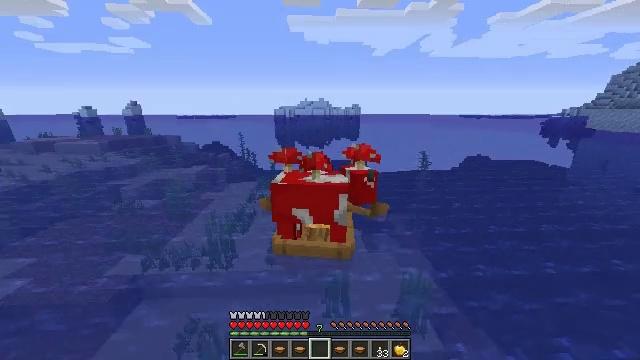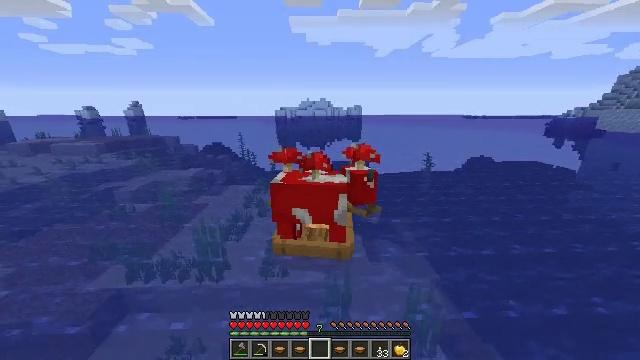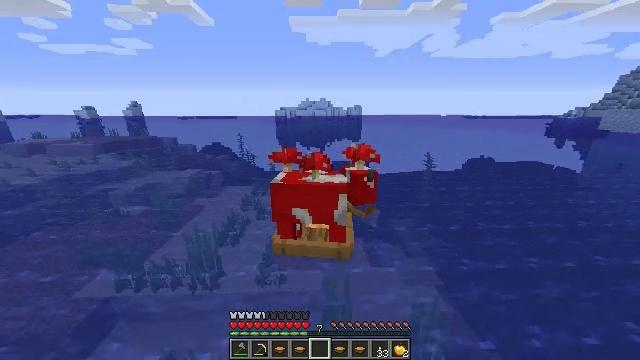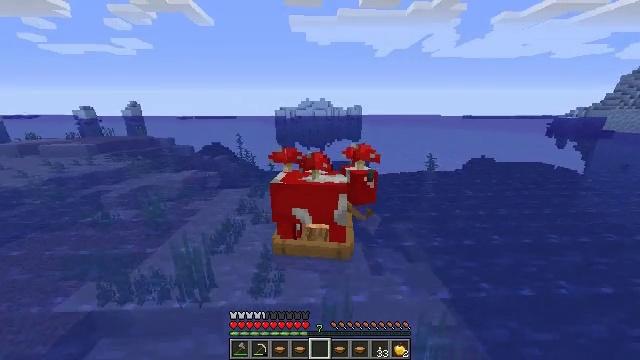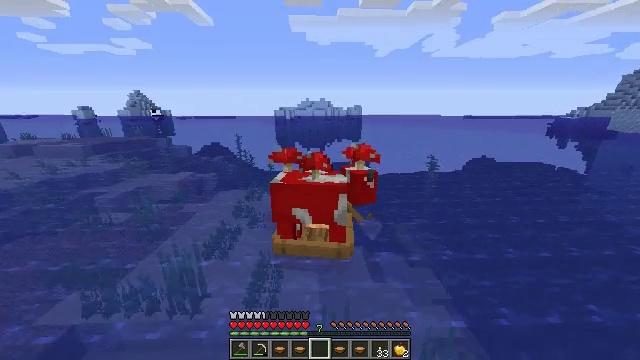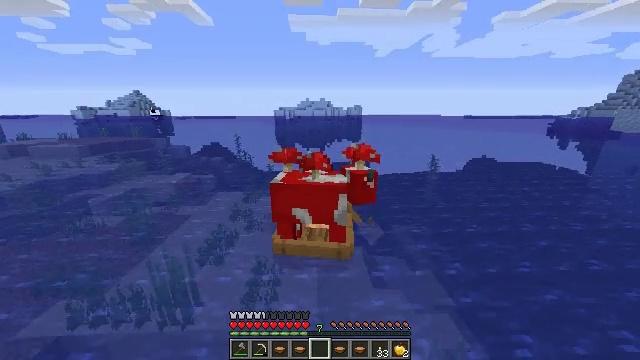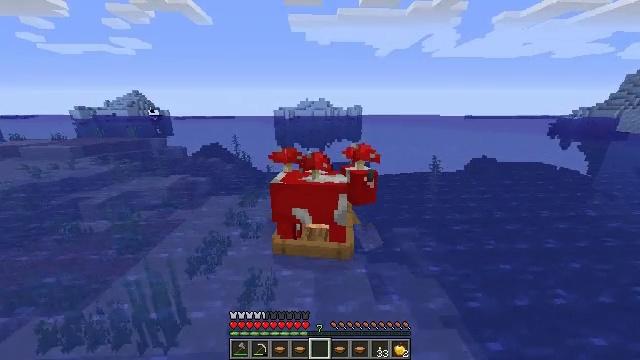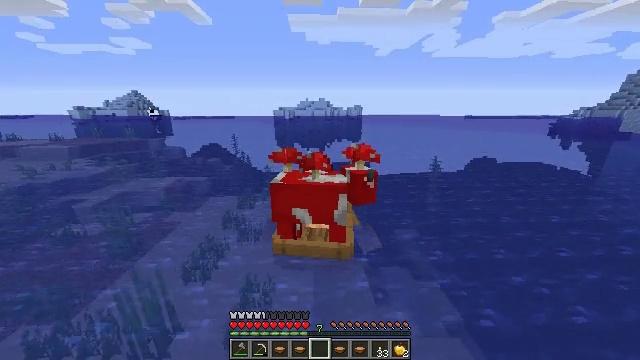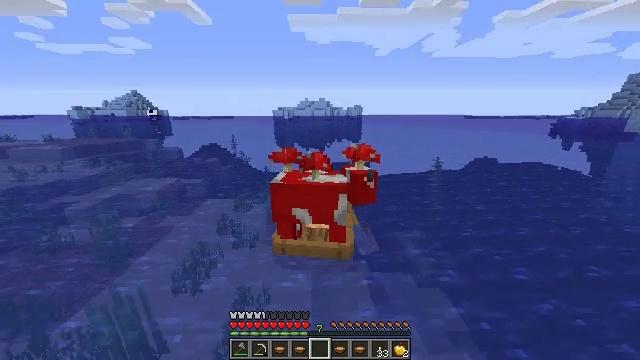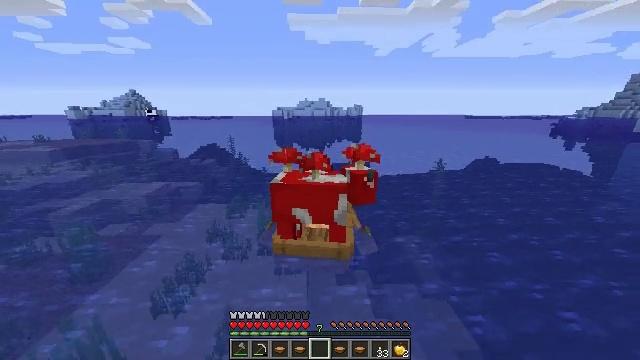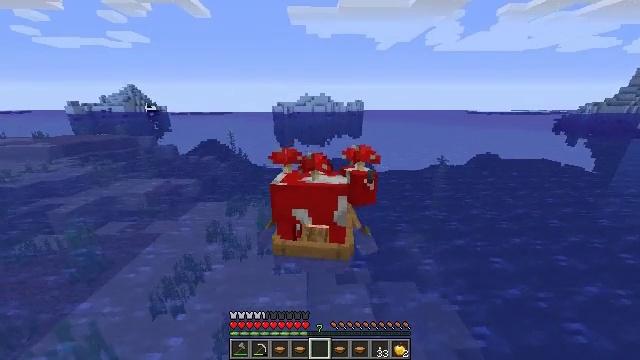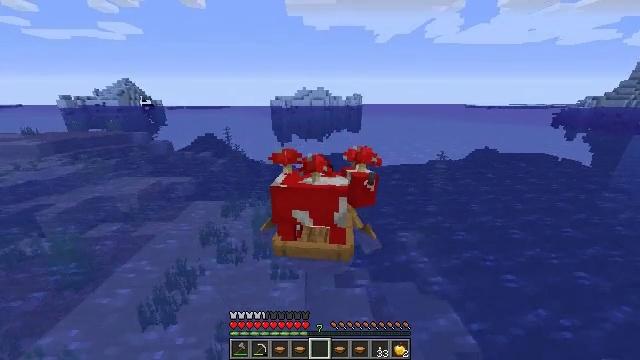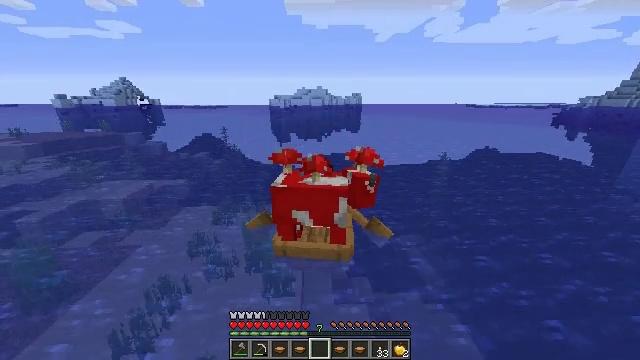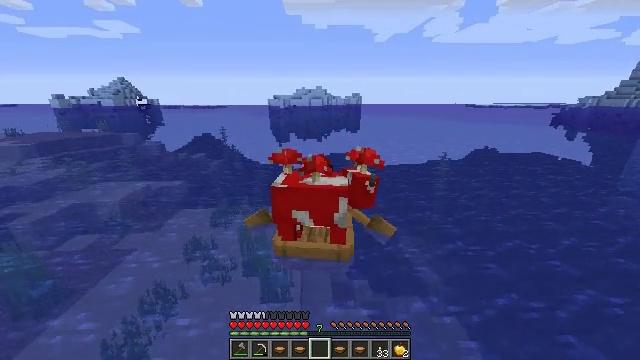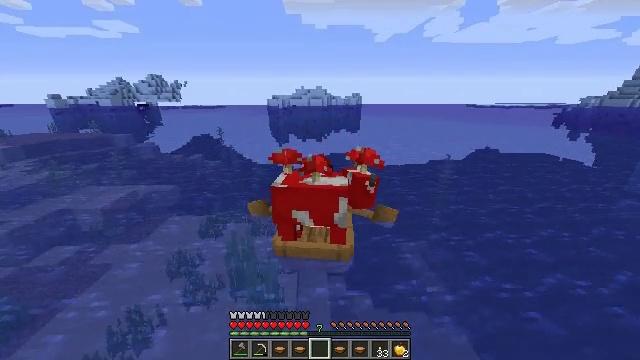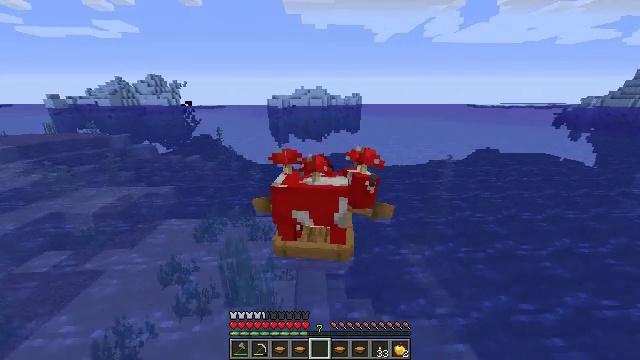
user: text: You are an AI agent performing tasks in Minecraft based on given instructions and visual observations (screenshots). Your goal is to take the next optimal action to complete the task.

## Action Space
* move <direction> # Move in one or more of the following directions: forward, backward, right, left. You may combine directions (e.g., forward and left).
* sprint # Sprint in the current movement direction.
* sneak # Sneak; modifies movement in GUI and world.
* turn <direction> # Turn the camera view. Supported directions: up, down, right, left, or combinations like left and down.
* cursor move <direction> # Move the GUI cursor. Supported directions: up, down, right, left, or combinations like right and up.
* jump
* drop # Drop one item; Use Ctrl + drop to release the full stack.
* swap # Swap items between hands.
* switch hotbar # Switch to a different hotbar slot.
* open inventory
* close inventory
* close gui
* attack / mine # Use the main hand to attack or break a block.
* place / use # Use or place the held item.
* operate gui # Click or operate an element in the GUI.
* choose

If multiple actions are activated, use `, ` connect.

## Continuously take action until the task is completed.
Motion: motion action
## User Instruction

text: Drop a mushroom stew.
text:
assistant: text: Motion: move forward
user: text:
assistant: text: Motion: move forward
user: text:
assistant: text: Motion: move forward
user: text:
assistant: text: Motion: move forward
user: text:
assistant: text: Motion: move forward
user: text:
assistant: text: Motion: move forward
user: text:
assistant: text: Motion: move forward
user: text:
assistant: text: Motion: move forward
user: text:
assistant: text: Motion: move forward
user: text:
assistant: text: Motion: move forward, turn down
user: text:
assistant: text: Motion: move forward, turn down
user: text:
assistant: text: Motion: move forward
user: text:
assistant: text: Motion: move forward
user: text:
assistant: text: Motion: move forward
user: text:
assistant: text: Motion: move forward
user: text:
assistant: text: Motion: move forward
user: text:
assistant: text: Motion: move forward
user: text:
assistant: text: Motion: move forward
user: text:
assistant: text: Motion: move forward
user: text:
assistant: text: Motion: move forward
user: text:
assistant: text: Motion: move forward, turn right and down
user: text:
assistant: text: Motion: move forward, turn right and down
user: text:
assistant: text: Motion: move forward, turn right and down
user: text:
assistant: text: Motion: move forward
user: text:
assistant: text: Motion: move forward
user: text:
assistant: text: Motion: move forward
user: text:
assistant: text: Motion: move forward
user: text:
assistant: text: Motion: move forward
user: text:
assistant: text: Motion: move forward
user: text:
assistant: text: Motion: move forward